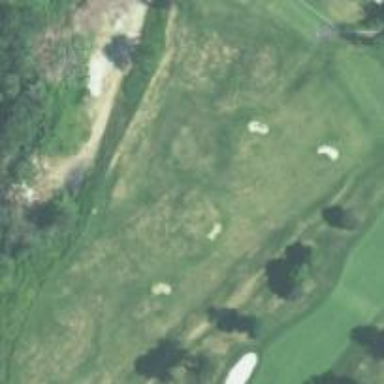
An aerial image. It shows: Golf driving range situated on grass pitch.